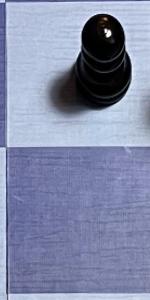
Label: Empty